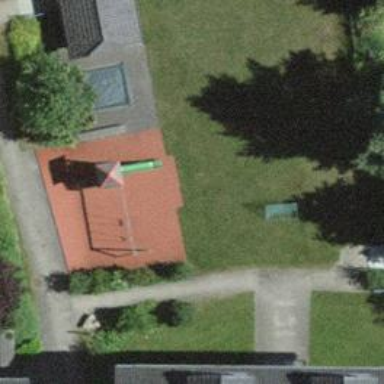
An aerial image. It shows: Playground area for leisure land.